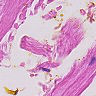
Metastatic tissue present: no